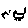
Label: cat